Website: macys
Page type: account-dashboard
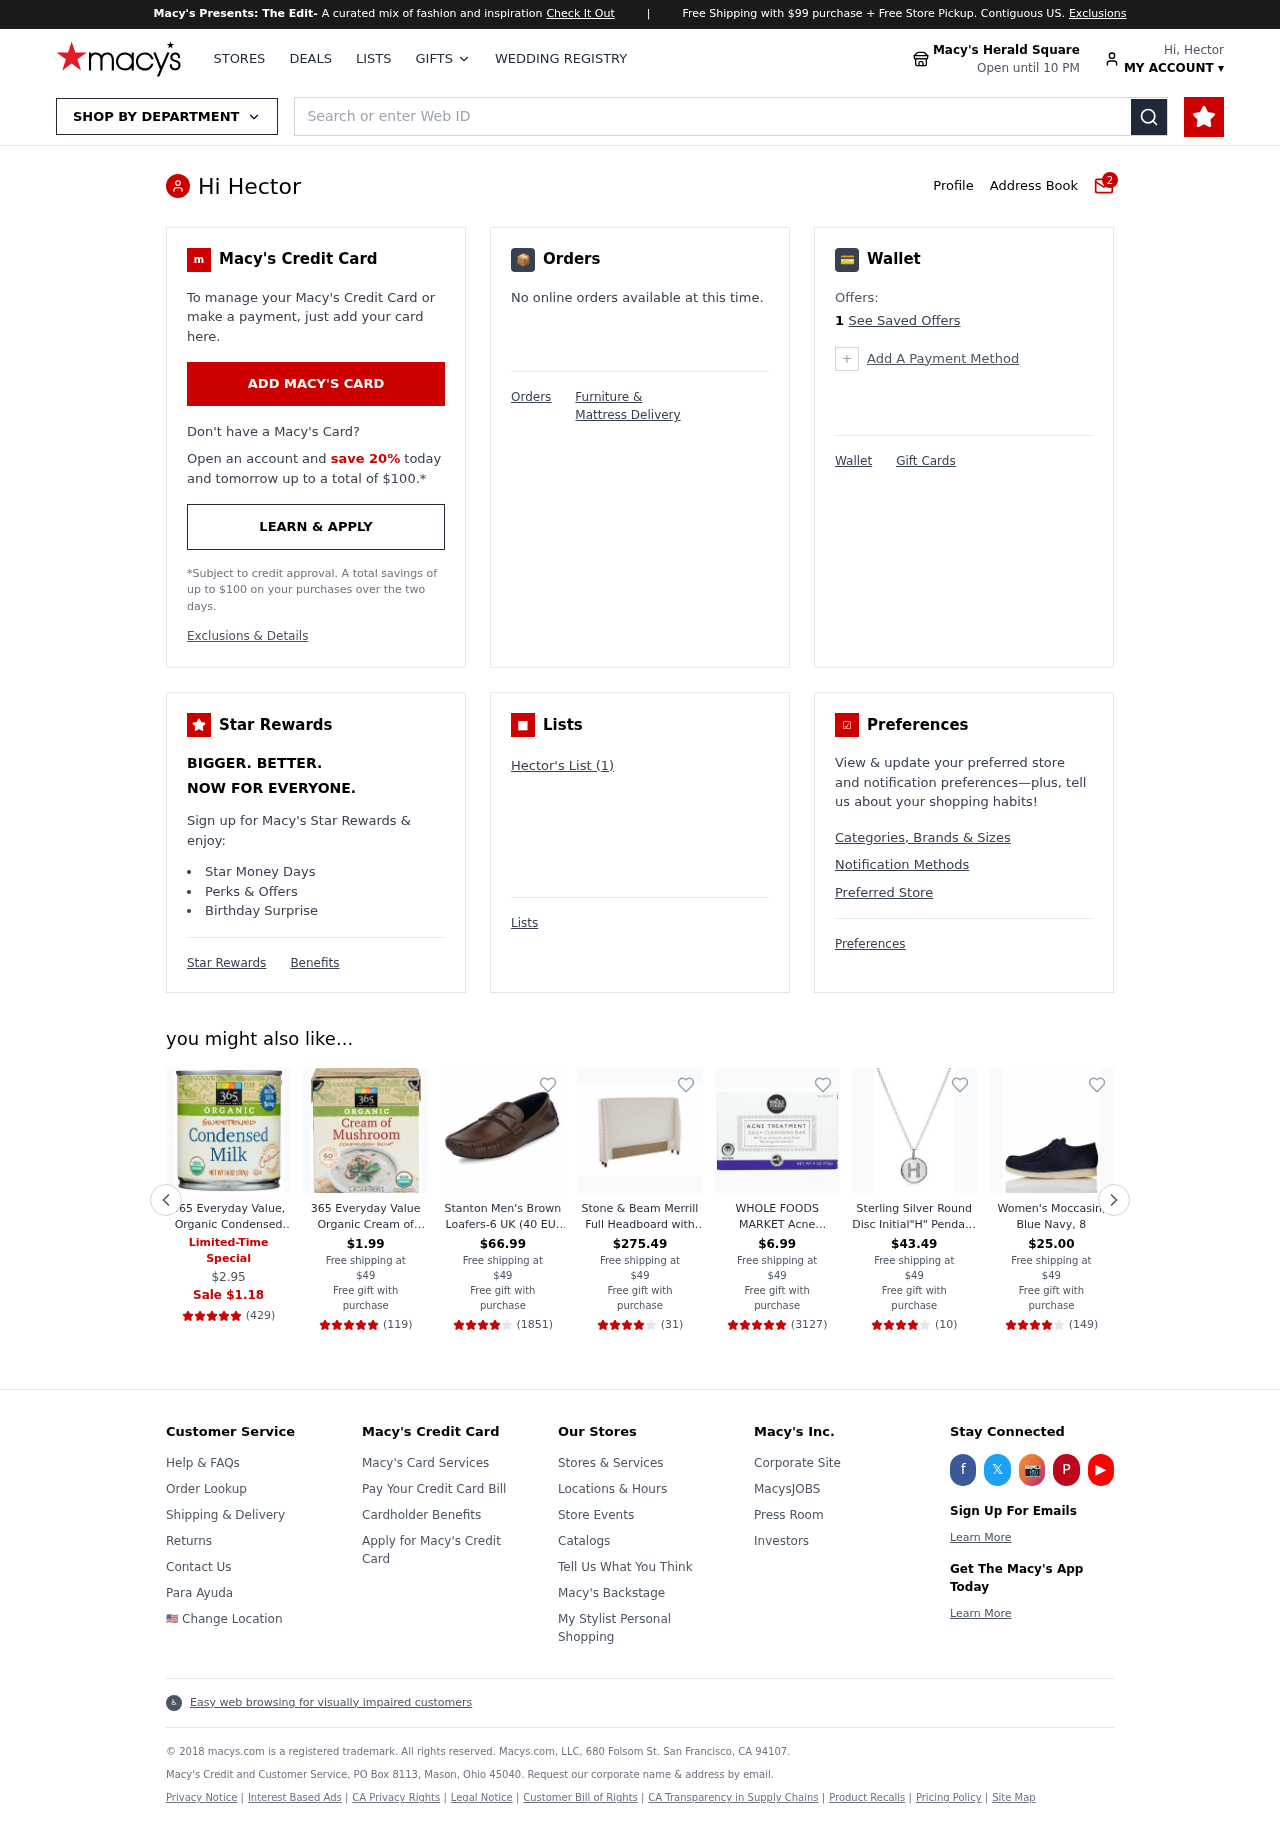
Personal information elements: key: PII_FIRSTNAME
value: Hector
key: PII_LOCATION1_NAME
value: Macy's Herald Square
Product elements: key: PRODUCT1_NAME
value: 365 Everyday Value, Organic Condensed Milk, Sweetened, 14 oz
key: PRODUCT1_NUM_RATINGS
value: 429
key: PRODUCT1_PRICE
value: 2.95
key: PRODUCT1_RATING
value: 4.5
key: PRODUCT2_NAME
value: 365 Everyday Value Organic Cream of Mushroom Condensed Soup, 11 Ounce
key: PRODUCT2_NUM_RATINGS
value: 119
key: PRODUCT2_PRICE
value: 1.99
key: PRODUCT2_RATING
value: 4.6
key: PRODUCT3_NAME
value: Stanton Men's Brown Loafers-6 UK (40 EU) (7 US) (FK/YT1899/BRW)
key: PRODUCT3_NUM_RATINGS
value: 1851
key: PRODUCT3_PRICE
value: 66.99
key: PRODUCT3_RATING
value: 4.3
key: PRODUCT4_NAME
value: Stone & Beam Merrill Full Headboard with Decorative Nailhead Trim, 69" W, Natural
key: PRODUCT4_NUM_RATINGS
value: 31
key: PRODUCT4_PRICE
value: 275.49
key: PRODUCT4_RATING
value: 3.9
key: PRODUCT5_NAME
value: WHOLE FOODS MARKET Acne Cleansing Bar, 4 OZ
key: PRODUCT5_NUM_RATINGS
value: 3127
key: PRODUCT5_PRICE
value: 6.99
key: PRODUCT5_RATING
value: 4.6
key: PRODUCT6_NAME
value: Sterling Silver Round Disc Initial"H" Pendant Necklace, 18.64"
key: PRODUCT6_NUM_RATINGS
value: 10
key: PRODUCT6_PRICE
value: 43.49
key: PRODUCT6_RATING
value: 4.3
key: PRODUCT7_NAME
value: Women's Moccasin, Blue Navy, 8
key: PRODUCT7_NUM_RATINGS
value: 149
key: PRODUCT7_PRICE
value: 25
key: PRODUCT7_RATING
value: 4.1
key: PRODUCT1_SALE_PRICE
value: Sale $1.18
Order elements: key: ORDER_FREE_SHIPPING_MIN
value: $99
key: ORDER_STORE_HOURS
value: Open until 10 PM
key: ORDER_NUM_MESSAGES
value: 2
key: ORDER_DISCOUNT_PERCENT
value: save 20%
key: ORDER_MAX_SAVINGS
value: $100
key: ORDER_MAX_SAVINGS2
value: $100
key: ORDER_NUM_OFFERS
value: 1
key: ORDER_NUM_LIST_ITEMS
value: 1
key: ORDER_FREE_SHIPPING_THRESHOLD
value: $49
Search elements: key: HEADER_SEARCH
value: Search or enter Web ID